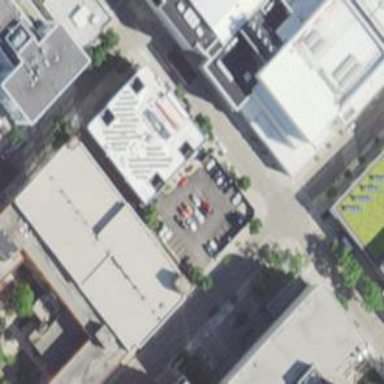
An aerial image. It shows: Courthouse building.